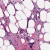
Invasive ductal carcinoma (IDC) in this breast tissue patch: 1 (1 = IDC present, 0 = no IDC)